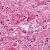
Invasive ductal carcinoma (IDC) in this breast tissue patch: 0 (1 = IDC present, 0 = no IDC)